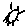
Label: sun